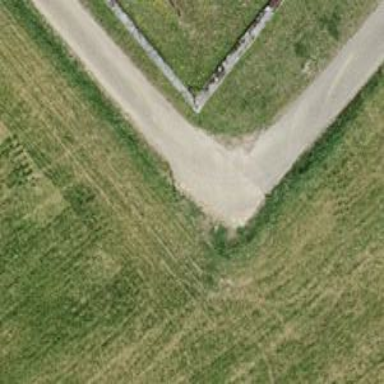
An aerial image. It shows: Track with grade 1 quality.